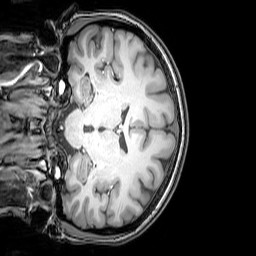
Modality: T1w
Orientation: coronal
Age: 26
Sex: female
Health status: healthy
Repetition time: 0.081 s
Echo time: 0.037 s